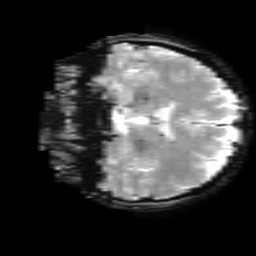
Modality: T2starw
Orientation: coronal
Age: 34
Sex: female
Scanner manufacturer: ge
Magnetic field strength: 3 T
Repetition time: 0.65 s
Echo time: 0.02 s